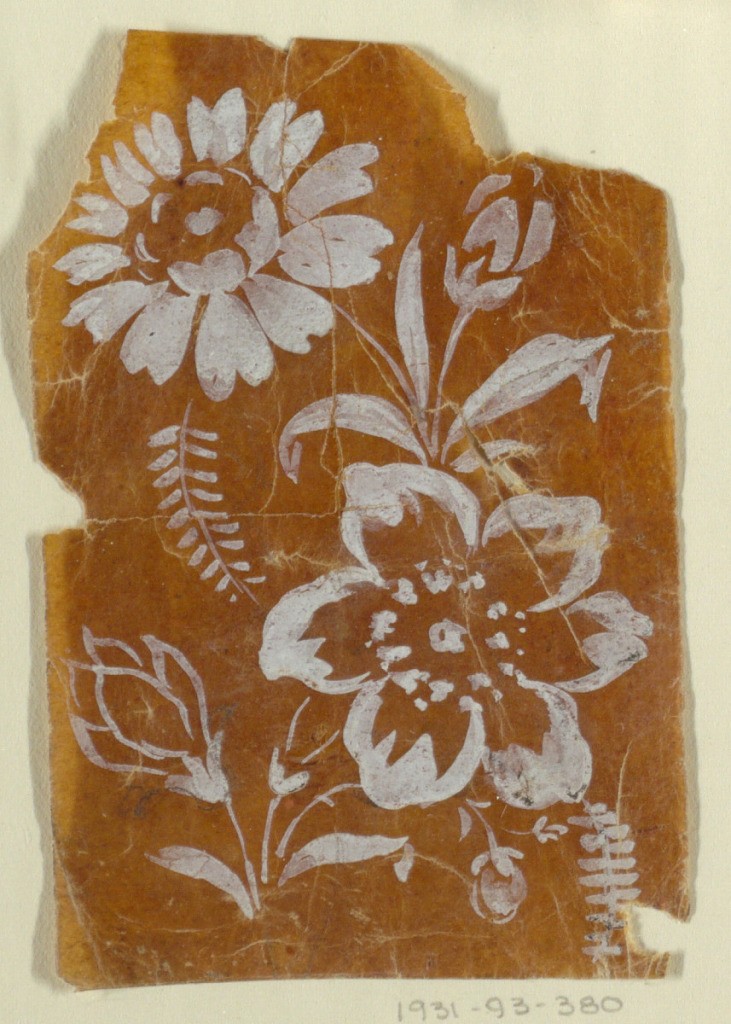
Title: Floral field and border
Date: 1780–1815
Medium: White on glazed paper
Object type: Drawing
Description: Vertical rectangle. Daisy and periwinkle-like blossom with fern-like leaves.